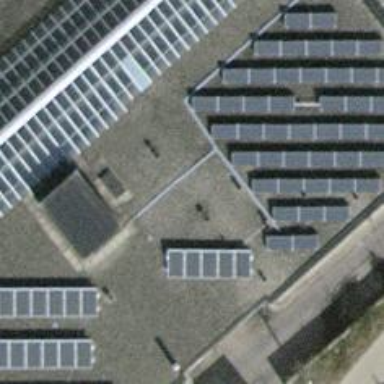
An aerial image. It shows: Solar power generator using photovoltaic method with solar photovoltaic panel types.